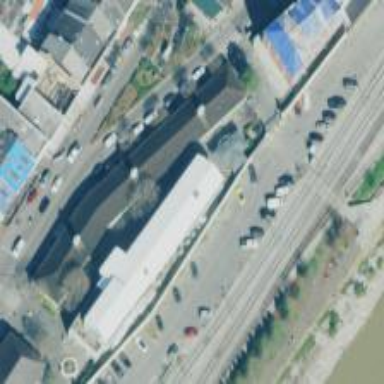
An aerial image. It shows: Footway that passes through building tunnel.